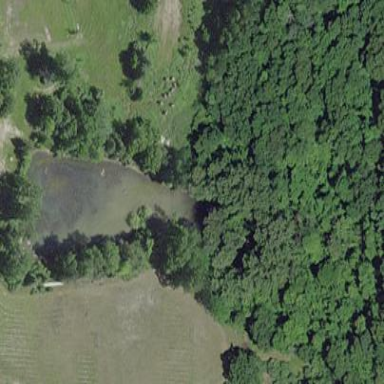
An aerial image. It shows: Pond surrounded by natural water.